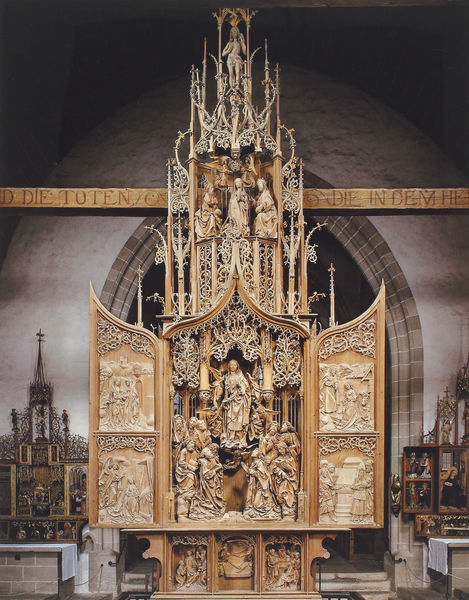
Titel: Creglingen, Herrgottskirche, Fronleichnams-Altar
Künstler: Tilman Riemenschneider
Standort: Creglingen, Herrgottskirche (EU - D - BW)
Schlagwörter: flügel, menschen, braun, grau, holz, tür, wand, stein, kirche, gold, gotik, engel, ranken, skulptur, schrift, bogen, figuren, ornamente, balken, deutsch, tor, foto, kreuz, dom, text, beten, altar, hochaltar, schnitzerei, skulpturen, kirchenraum, heilige, maria, madonna, buche, verzierungen, geschnitzt, latein, altäre, flügelaltar, maris, riemenschneider, toten